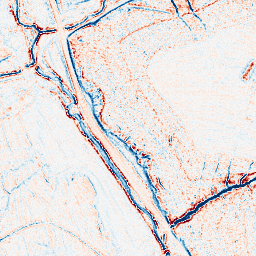
Category: edge_preserving
Decomposition family: anisotropic_diffusion
Decomposition parameters: iterations: 5
kappa: 50
gamma: 0.2
Upsampling method: sinc_hamming
Upsampling parameters: scale: 8
kernel_size: 16
Upsampling scale: 8